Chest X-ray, AP view. Patient: 61 years old, sex M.
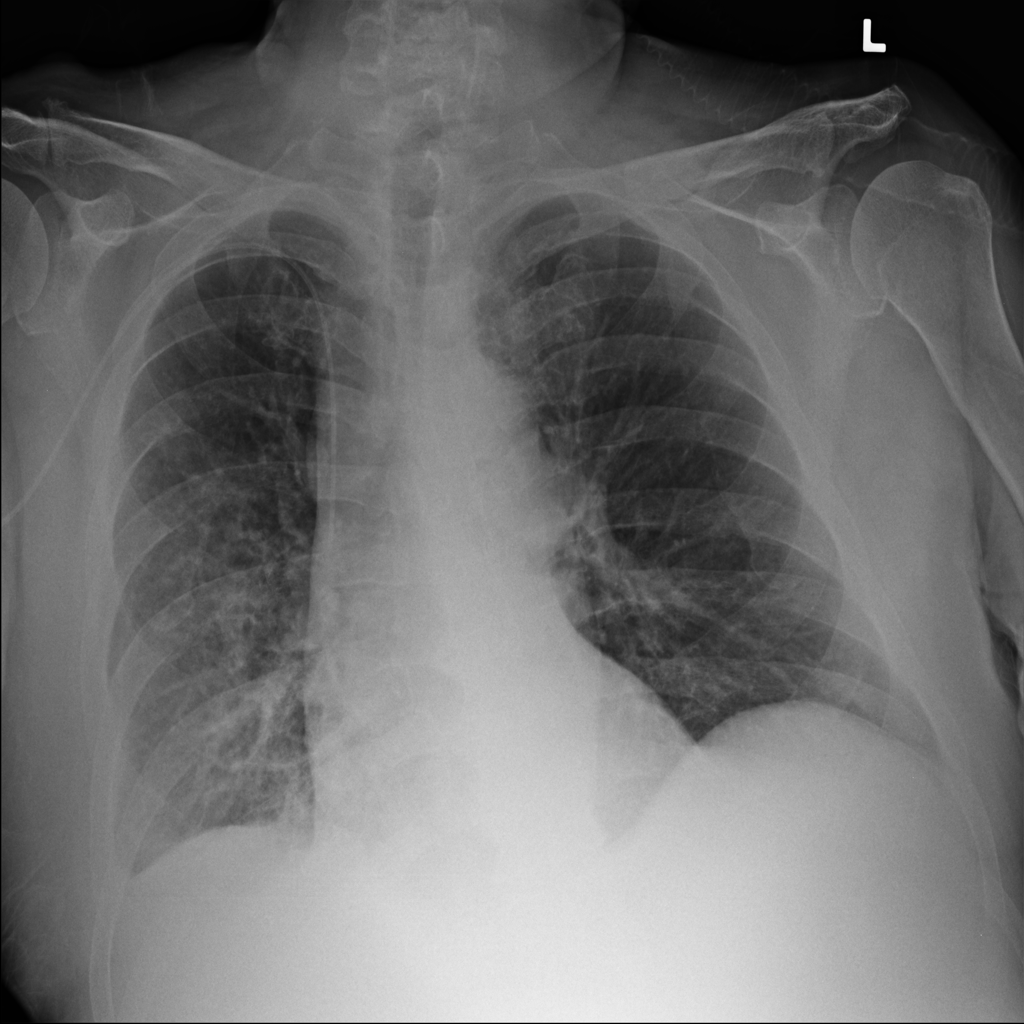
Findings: Effusion, Infiltration, Pneumonia